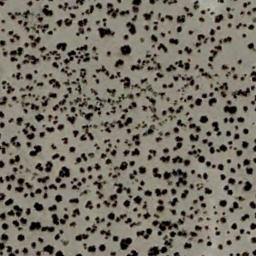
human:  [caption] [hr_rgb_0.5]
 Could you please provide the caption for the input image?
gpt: A lot of dense chaparrals grow in the desert .

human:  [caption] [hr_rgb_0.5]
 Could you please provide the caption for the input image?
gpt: Chaparral is evenly distributed on the sand .

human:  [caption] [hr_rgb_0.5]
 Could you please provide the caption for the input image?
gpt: In this jungle, Only the little vegetation can be seen .

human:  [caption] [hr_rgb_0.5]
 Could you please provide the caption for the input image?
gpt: There are many bushes make up the chaparral in the white bare land .

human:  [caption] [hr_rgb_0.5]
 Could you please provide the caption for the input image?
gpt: The plants in the chaparral are evenly distributed .